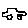
Label: car